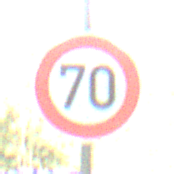
Verkehrszeichen: Geschwindigkeit70
Umgebung: Outdoor, Nature
Tageszeit: MorningAfternoon
Wetter: Clear
Licht: Natural
Jahreszeit: NotSpecified
Kontrast: LowContrast